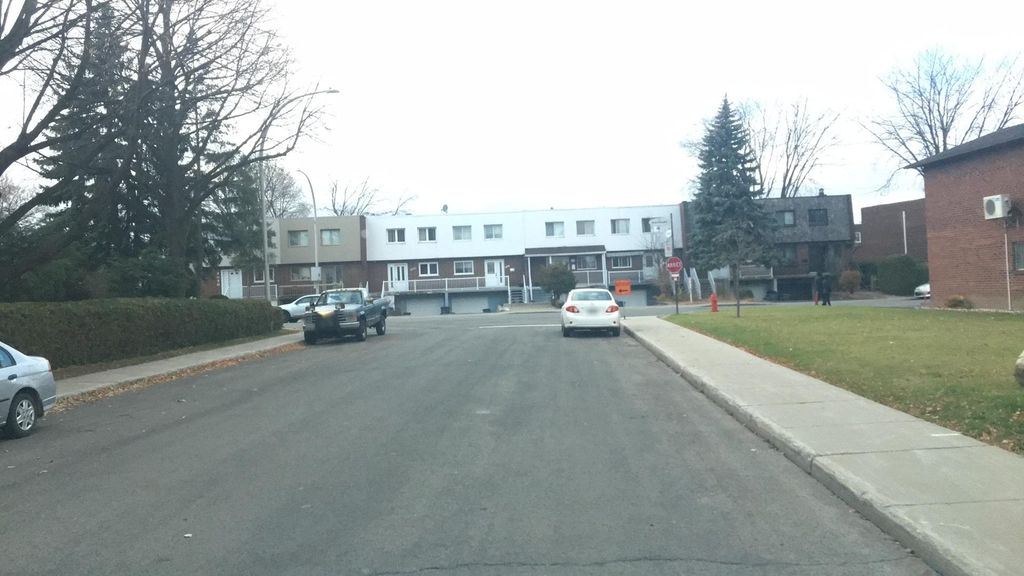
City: montreal